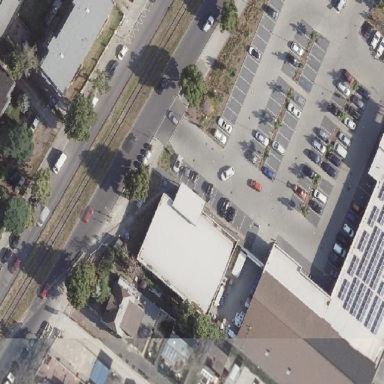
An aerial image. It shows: Retail building.